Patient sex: F
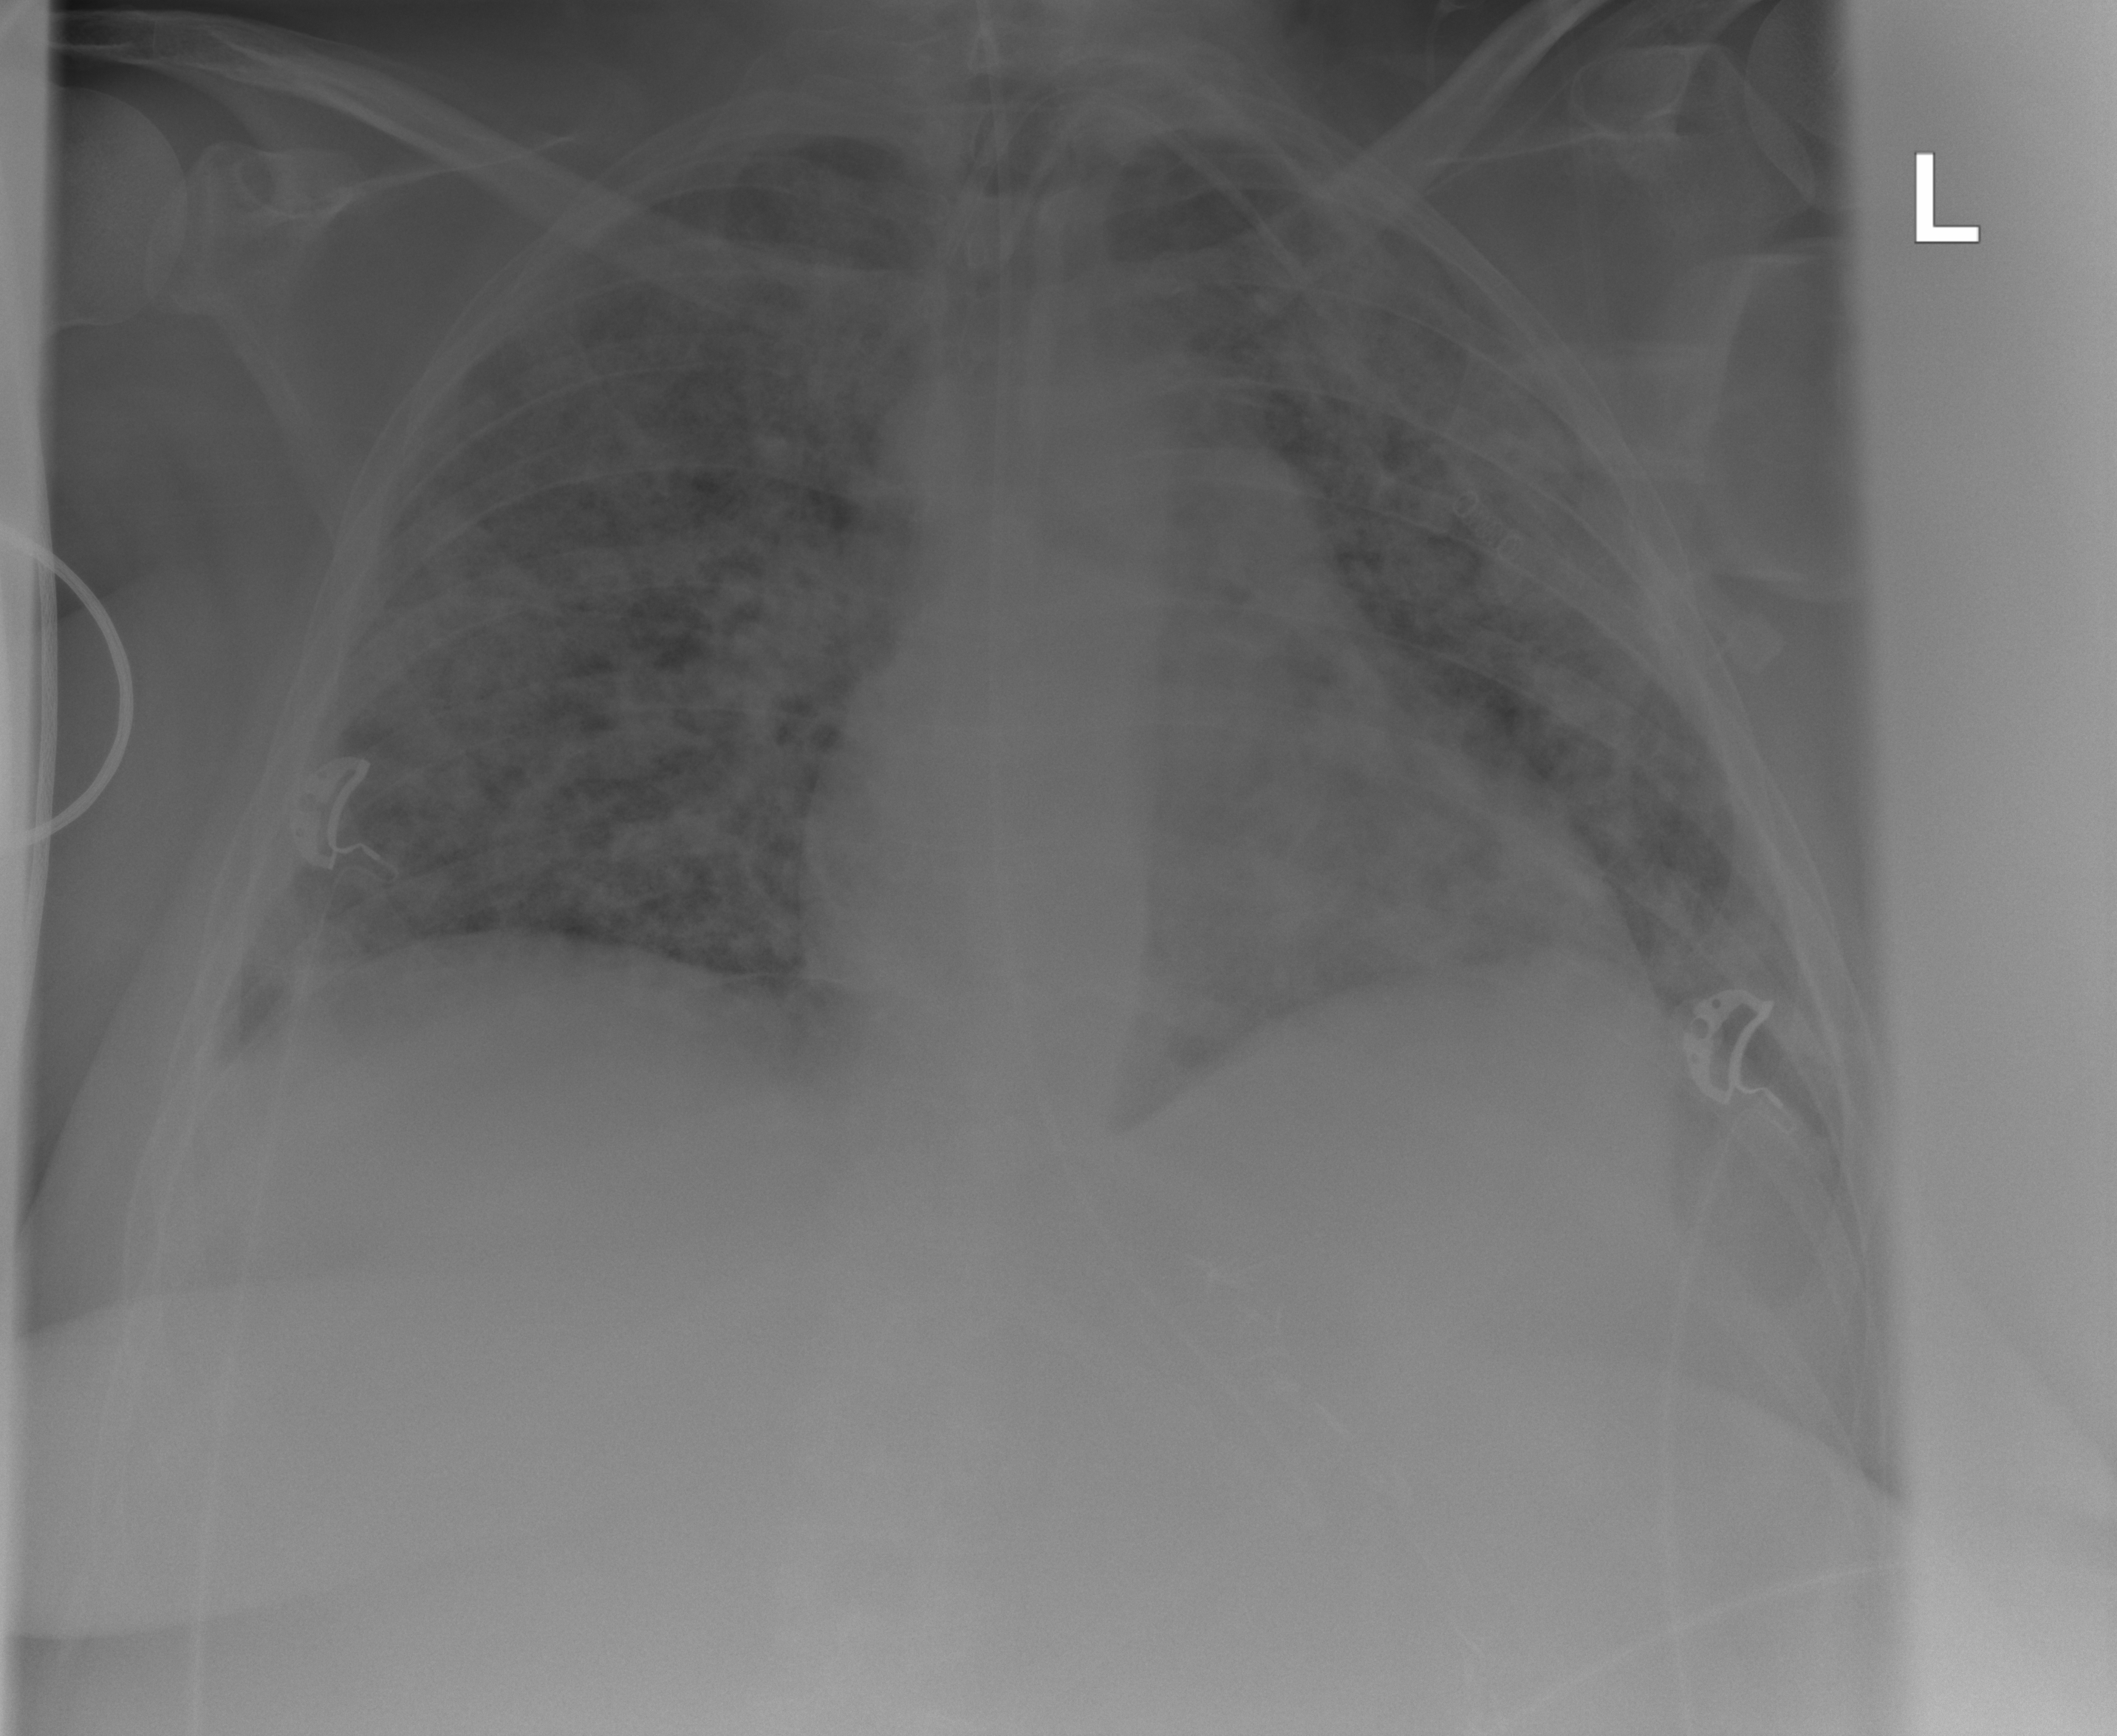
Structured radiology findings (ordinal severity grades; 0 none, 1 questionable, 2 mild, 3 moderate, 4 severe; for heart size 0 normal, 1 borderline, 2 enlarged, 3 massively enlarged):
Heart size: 1
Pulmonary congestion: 0
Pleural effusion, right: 2
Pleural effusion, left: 0
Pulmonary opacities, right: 3
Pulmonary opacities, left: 3
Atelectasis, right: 3
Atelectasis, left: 3